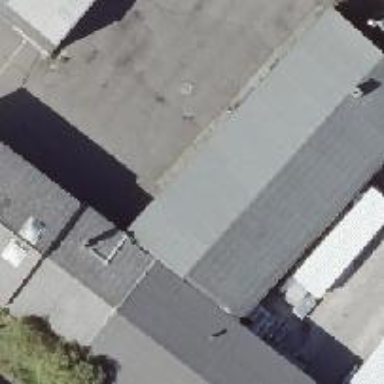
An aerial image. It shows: Commercial building.